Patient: sex M, age 61
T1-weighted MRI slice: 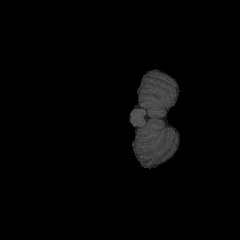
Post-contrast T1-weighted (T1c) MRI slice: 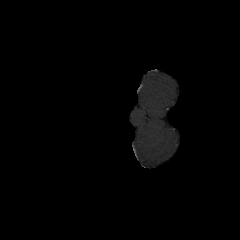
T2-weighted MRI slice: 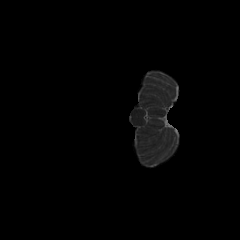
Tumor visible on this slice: no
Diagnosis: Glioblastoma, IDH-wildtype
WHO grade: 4